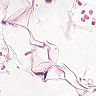
Metastatic tissue present: no